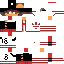
A female human skin with medium skin, wearing brown long hair dressed in a red hoodie and red pants, featuring a closed mouth.